Interaction volume radius: 10 \u00c5
Interaction volume height: 20 \u00c5
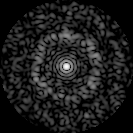
Disorder parameter: 0.7623